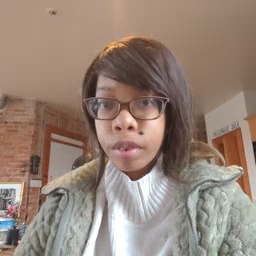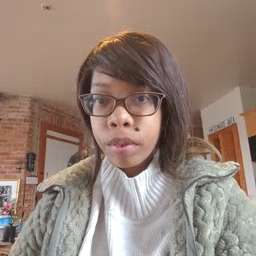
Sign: nuts